Question: I have some data which is coming from elasticsearch which has & for a particular 'task' which needs to be plotted on chart horizontally indicating start and endtime of that particular task. I tried with 'columnrange' chart type but in that I was not able to get 'to' and 'from' range selector, <URL>.
Then again I tried <URL> and I was able to get it working, but need help in plotting the Elasticsearch data in highcharts.
One other problem is that the date which I get from server is in a human readable dateformat (check 'start_time' and 'end_time'), EST timezone and needs to be converted to a format which can be consumed by highcharts. Please help.
My highcharts directive
'''
angular.module('myApp').directive('operationalhighstackstock', function() {
return {
restrict : 'E',
scope : true,
link : function postLink(scope, element, attrs) {
scope.$watch('operationHighChartsData', function(values){
new Highcharts.StockChart(values);
});
}
};
});
'''
My template
'''
<div style="width: 100%;">
<operationalhighstackstock></operationalhighstackstock>
<div id="container" style="width: 100%; height: 500px;"></div>
</div>
'''
My controller
'''
angular.module('myApp').controller('OperationReportChartController', function($scope, $filter, $location, $transition, MyService, $timeout) {
$scope.init = function() {
$scope.isOperationalReport = true;
$scope.initOperationalReport();
}
$scope.initOperationalReport = function() {
$scope.loading = true;
$scope.isChartDataAvailable = true;
$scope.operationReportDefaultQuery = operationReportDefaultQuery;
$scope.operationHighChartsData = {
chart : {
renderTo : 'container',
alignTicks : false
}
};
$scope.operationalReportDefaultServiceRequests();
}
$scope.serviceRequests = function() {
//Common service requests if any
}
$scope.operationalReportDefaultServiceRequests = function() {
$scope.isOperationalReport = true;
MyService.getOperationalReportChartData($scope.operationReportDefaultQuery).then(function(result) {
renderOperationalHighCharts(result);
});
}
function renderOperationalHighCharts(result) {
//var xAxisCategories = ['Jan', 'Feb', 'Mar', 'Apr', 'May', 'Jun', 'Jul', 'Aug', 'Sep', 'Oct', 'Nov', 'Dec']
//var series = getOperationReportChartSeriesData(result);
var chart_options = {
chart: {
renderTo: 'container'
},
xAxis: {
type: 'datetime'
},
yAxis: {
tickInterval: 1,
labels: {
formatter: function() {
if (tasks[this.value]) {
return tasks[this.value].name;
}
}
},
startOnTick: false,
endOnTick: false,
minPadding: 1,
maxPadding: 1
},
legend: {
enabled: false
},
plotOptions: {
line: {
lineWidth: 9,
marker: {
enabled: false
},
dataLabels: {
enabled: true,
align: 'left',
formatter: function() {
return this.point.options && this.point.options.label;
}
}
}
},
series: series
};
$scope.operationHighChartsData = chart_options;
}
$scope.init();
});
'''
Partly complete data which needs to be consumed by Highcharts showing tasks start and end time for a particular agent.
'''
{
"took": 43,
"timed_out": false,
"_shards": {
"total": 5,
"successful": 5,
"failed": 0
},
"hits": {
"total": 29,
"max_score": 1
},
"aggregations": {
"agent_names": {
"buckets": [
{
"key": "LUME - US AGG",
"doc_count": 4,
"top-sites": {
"buckets": [
{
"key": "000AAA0I00000000007W",
"doc_count": 2,
"top_tags_hits": {
"hits": {
"total": 2,
"max_score": 1,
"hits": [
{
"_index": "asta_sync",
"_type": "tasks_run_history",
"_id": "216934321",
"_score": 1,
"_source": {
"end_time": "2014-11-20T11:12:49.000-08:00",
"start_time": "2014-11-20T11:12:41.000-08:00"
}
},
{
"_index": "asta_sync",
"_type": "tasks_run_history",
"_id": "234218016",
"_score": 1,
"_source": {
"end_time": "2014-11-20T11:12:49.000-08:00",
"start_time": "2014-11-20T11:12:41.000-08:00"
}
}
]
}
}
},
{
"key": "000AAA0I00000000007X",
"doc_count": 2,
"top_tags_hits": {
"hits": {
"total": 2,
"max_score": 1,
"hits": [
{
"_index": "asta_sync",
"_type": "tasks_run_history",
"_id": "216556106",
"_score": 1,
"_source": {
"end_time": "2014-11-20T11:04:33.000-08:00",
"start_time": "2014-11-20T11:04:28.000-08:00"
}
},
{
"_index": "asta_sync",
"_type": "tasks_run_history",
"_id": "234218026",
"_score": 1,
"_source": {
"end_time": "2014-11-20T11:04:33.000-08:00",
"start_time": "2014-11-20T11:04:28.000-08:00"
}
}
]
}
}
},
{
"key": "000AAA0I00000000007Y",
"doc_count": 2,
"top_tags_hits": {
"hits": {
"total": 2,
"max_score": 1,
"hits": [
{
"_index": "asta_sync",
"_type": "tasks_run_history",
"_id": "235761199",
"_score": 1,
"_source": {
"end_time": "2014-11-20T10:59:44.000-08:00",
"start_time": "2014-11-20T10:59:43.000-08:00"
}
},
{
"_index": "asta_sync",
"_type": "tasks_run_history",
"_id": "217265041",
"_score": 1,
"_source": {
"end_time": "2014-11-20T10:59:44.000-08:00",
"start_time": "2014-11-20T10:59:43.000-08:00"
}
}
]
}
}
},
{
"key": "000AAA0G00000000006K",
"doc_count": 1,
"top_tags_hits": {
"hits": {
"total": 1,
"max_score": 1,
"hits": [
{
"_index": "asta_sync",
"_type": "tasks_run_history",
"_id": "234732452",
"_score": 1,
"_source": {
"end_time": "2014-11-20T10:52:59.000-08:00",
"start_time": "2014-11-20T10:52:59.000-08:00"
}
}
]
}
}
}
]
}
},
{
"key": "USWF - 01D",
"doc_count": 8,
"top-sites": {
"buckets": [
{
"key": "000AAA0I00000000007T",
"doc_count": 3,
"top_tags_hits": {
"hits": {
"total": 3,
"max_score": 1,
"hits": [
{
"_index": "asta_sync",
"_type": "tasks_run_history",
"_id": "216603056",
"_score": 1,
"_source": {
"end_time": "2014-11-20T11:03:01.000-08:00",
"start_time": "2014-11-20T11:02:41.000-08:00"
}
},
{
"_index": "asta_sync",
"_type": "tasks_run_history",
"_id": "216957850",
"_score": 1,
"_source": {
"end_time": "2014-11-20T07:52:12.000-08:00",
"start_time": "2014-11-20T07:52:01.000-08:00"
}
},
{
"_index": "asta_sync",
"_type": "tasks_run_history",
"_id": "216839441",
"_score": 1,
"_source": {
"end_time": "2014-11-20T08:08:10.000-08:00",
"start_time": "2014-11-20T08:08:02.000-08:00"
}
}
]
}
}
},
{
"key": "000AAA0G00000000006M",
"doc_count": 2,
"top_tags_hits": {
"hits": {
"total": 2,
"max_score": 1,
"hits": [
{
"_index": "asta_sync",
"_type": "tasks_run_history",
"_id": "216839440",
"_score": 1,
"_source": {
"end_time": "2014-11-20T11:01:12.000-08:00",
"start_time": "2014-11-20T11:01:08.000-08:00"
}
},
{
"_index": "asta_sync",
"_type": "tasks_run_history",
"_id": "216603055",
"_score": 1,
"_source": {
"end_time": "2014-11-20T10:55:23.000-08:00",
"start_time": "2014-11-20T10:55:22.000-08:00"
}
}
]
}
}
},
{
"key": "000AAA0G00000000006K",
"doc_count": 1,
"top_tags_hits": {
"hits": {
"total": 1,
"max_score": 1,
"hits": [
{
"_index": "asta_sync",
"_type": "tasks_run_history",
"_id": "216981636",
"_score": 1,
"_source": {
"end_time": "2014-11-20T10:52:59.000-08:00",
"start_time": "2014-11-20T10:52:59.000-08:00"
}
}
]
}
}
},
{
"key": "000AAA0G00000000006L",
"doc_count": 1,
"top_tags_hits": {
"hits": {
"total": 1,
"max_score": 1,
"hits": [
{
"_index": "asta_sync",
"_type": "tasks_run_history",
"_id": "216650284",
"_score": 1,
"_source": {
"end_time": "2014-11-20T10:49:06.000-08:00",
"start_time": "2014-11-20T10:49:06.000-08:00"
}
}
]
}
}
},
{
"key": "000AAA0G00000000006N",
"doc_count": 1,
"top_tags_hits": {
"hits": {
"total": 1,
"max_score": 1,
"hits": [
{
"_index": "asta_sync",
"_type": "tasks_run_history",
"_id": "216768388",
"_score": 1,
"_source": {
"end_time": "2014-11-20T11:05:03.000-08:00",
"start_time": "2014-11-20T11:05:02.000-08:00"
}
}
]
}
}
},
{
"key": "000AAA0I00000000007N",
"doc_count": 1,
"top_tags_hits": {
"hits": {
"total": 1,
"max_score": 1,
"hits": [
{
"_index": "asta_sync",
"_type": "tasks_run_history",
"_id": "216981635",
"_score": 1,
"_source": {
"end_time": "2014-11-20T11:03:55.000-08:00",
"start_time": "2014-11-20T11:03:43.000-08:00"
}
}
]
}
}
}
]
}
}
]
}
}
}
'''
Here is my <URL>
<URL>
Updating mapping code
'''
var getOperationReportChartSeriesData = function(result) {
var series = {};
if (result != null && result != undefined) {
var bucket = result.aggregations[AGENT_NAMES].buckets;
bucket.forEach(function(item) {
var agentSeries = [], agentData = {}, opTaskIdBucket = item["top-sites"].buckets;
opTaskIdBucket.forEach(function(taskidEntry) {
var intervalBucket = taskidEntry["top_tags_hits"]["hits"]["hits"],
intervalArr = [], opTaskidObj = {};
opTaskidObj["name"] = taskidEntry["key"];
intervalBucket.forEach(function(intervalEntry) {
var intervalObj = {}, start_temp = intervalEntry["_source"].start_time, end_temp = intervalEntry["_source"].end_time;
var st = new Date(moment(start_temp).valueOf()).getTime();
var et = new Date(moment(end_temp).valueOf()).getTime();
intervalObj["to"] = et;
intervalObj["from"] = st;
intervalObj["x"] = st;
intervalObj["y"] = 1;
intervalArr.push(intervalObj);
})
opTaskidObj["data"] = intervalArr;
agentSeries.push(opTaskidObj);
})
series[item["key"]] = agentSeries;
})
} else
console.log("Result is "+result);
console.log(JSON.stringify(series));
console.log(series);
//console.log(JSON.stringify(series[0]["LUME - US AGG"]));
return series;
}
'''
Sorry for all the confusion. To make it simple given a (given above) a (getOperationReportChartSeriesData()) will prepare data in such a way that Highcharts will show individual tasks and it's run history in a horizontal bar, where x axis is the (including hours and minutes) and y axis is . Similar to the screenshot provided below.
Below is a screenshot which is expected result.

<URL>
link <URL>
but in this I also need <URL>.
@Pawel Fus: Thanks a lot for bearing with me. Here is the end result for anyone who faces similar problems.
<URL>
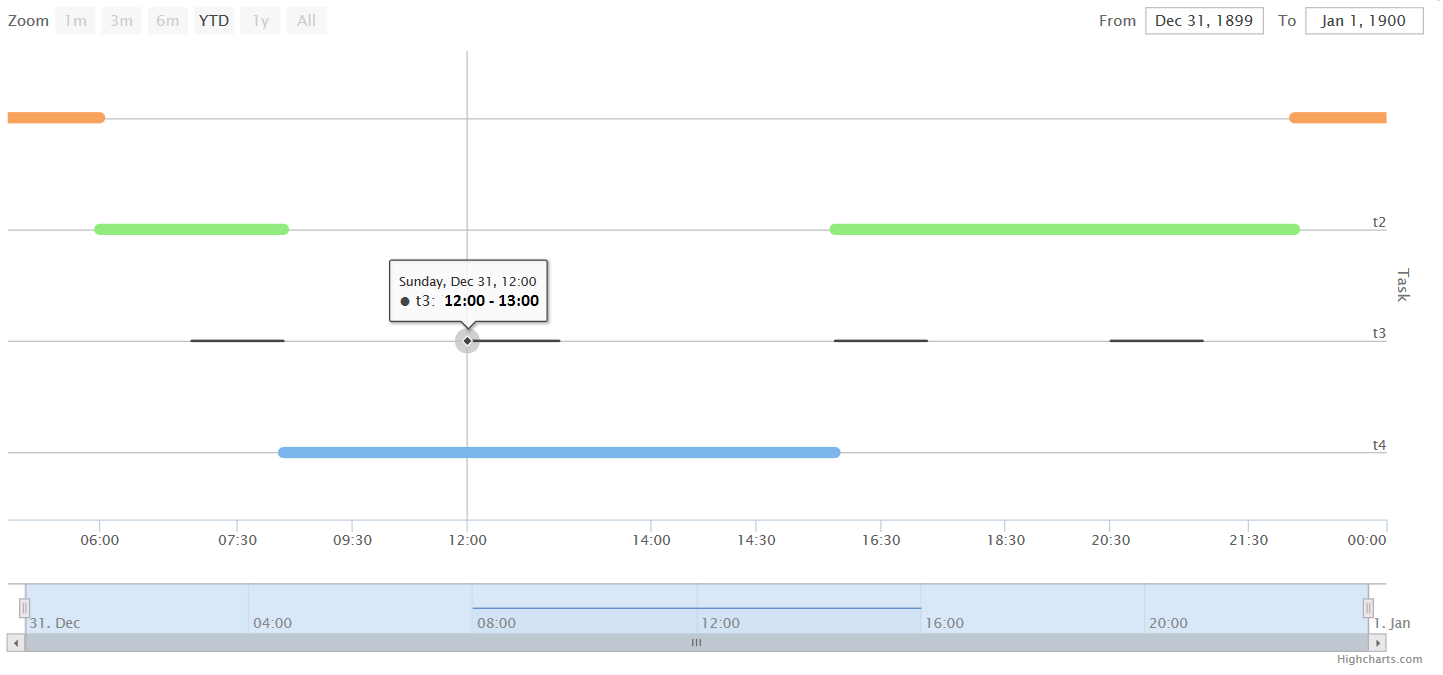
Answer: I'm a little confused with your requirements (still).
Highcharts, requires timestamps (in ms) to render. So you need to preprocess your dates, for example: 'new Date("2014-11-20T11:03:55.000-08:00").getTime()' to get UTC timestamp. Now, when you have UTC times, you can use 'moment.js' as suggested above to render data in specific timezone.
To use 'moment.js' with Highcharts, you can extend 'getTimezoneOffset' option (experimental), this way:
'''
Highcharts.setOptions({
global: {
/**
* Use moment-timezone.js to return the timezone offset for individual
* timestamps, used in the X axis labels and the tooltip header.
*/
getTimezoneOffset: function (timestamp) {
var zone = 'Europe/Oslo',
timezoneOffset = moment.tz.zone(zone).parse(timestamp);
return timezoneOffset;
}
}
});
'''
And live example: <URL>
Note: your second plunker doesn't work..
Note2: Above test case is using github version of Highcharts. It's candidate version for Highcharts 4.1.